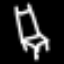
Label: chair